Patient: sex F, age 56
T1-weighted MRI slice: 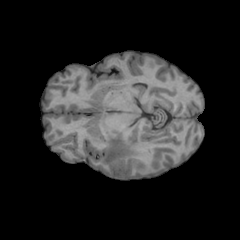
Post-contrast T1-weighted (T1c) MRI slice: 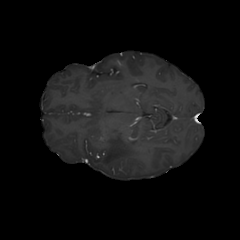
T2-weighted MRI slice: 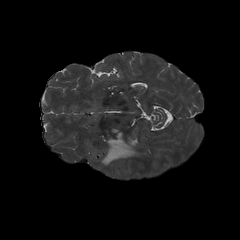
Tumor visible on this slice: yes
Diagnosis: Glioblastoma, IDH-wildtype
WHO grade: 4